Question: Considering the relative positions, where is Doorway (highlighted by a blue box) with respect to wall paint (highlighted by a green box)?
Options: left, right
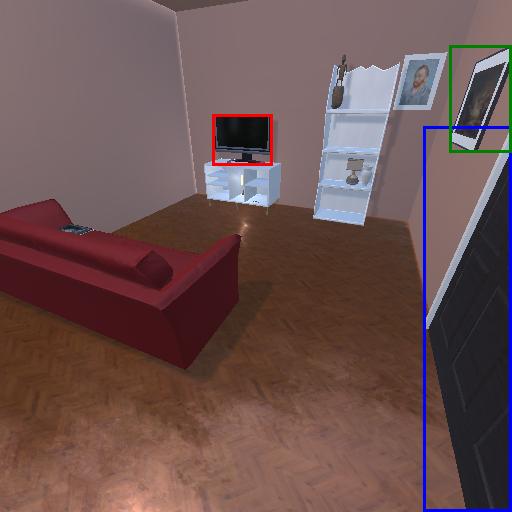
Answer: left